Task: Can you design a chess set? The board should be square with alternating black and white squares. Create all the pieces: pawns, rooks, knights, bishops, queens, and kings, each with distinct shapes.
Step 3518:
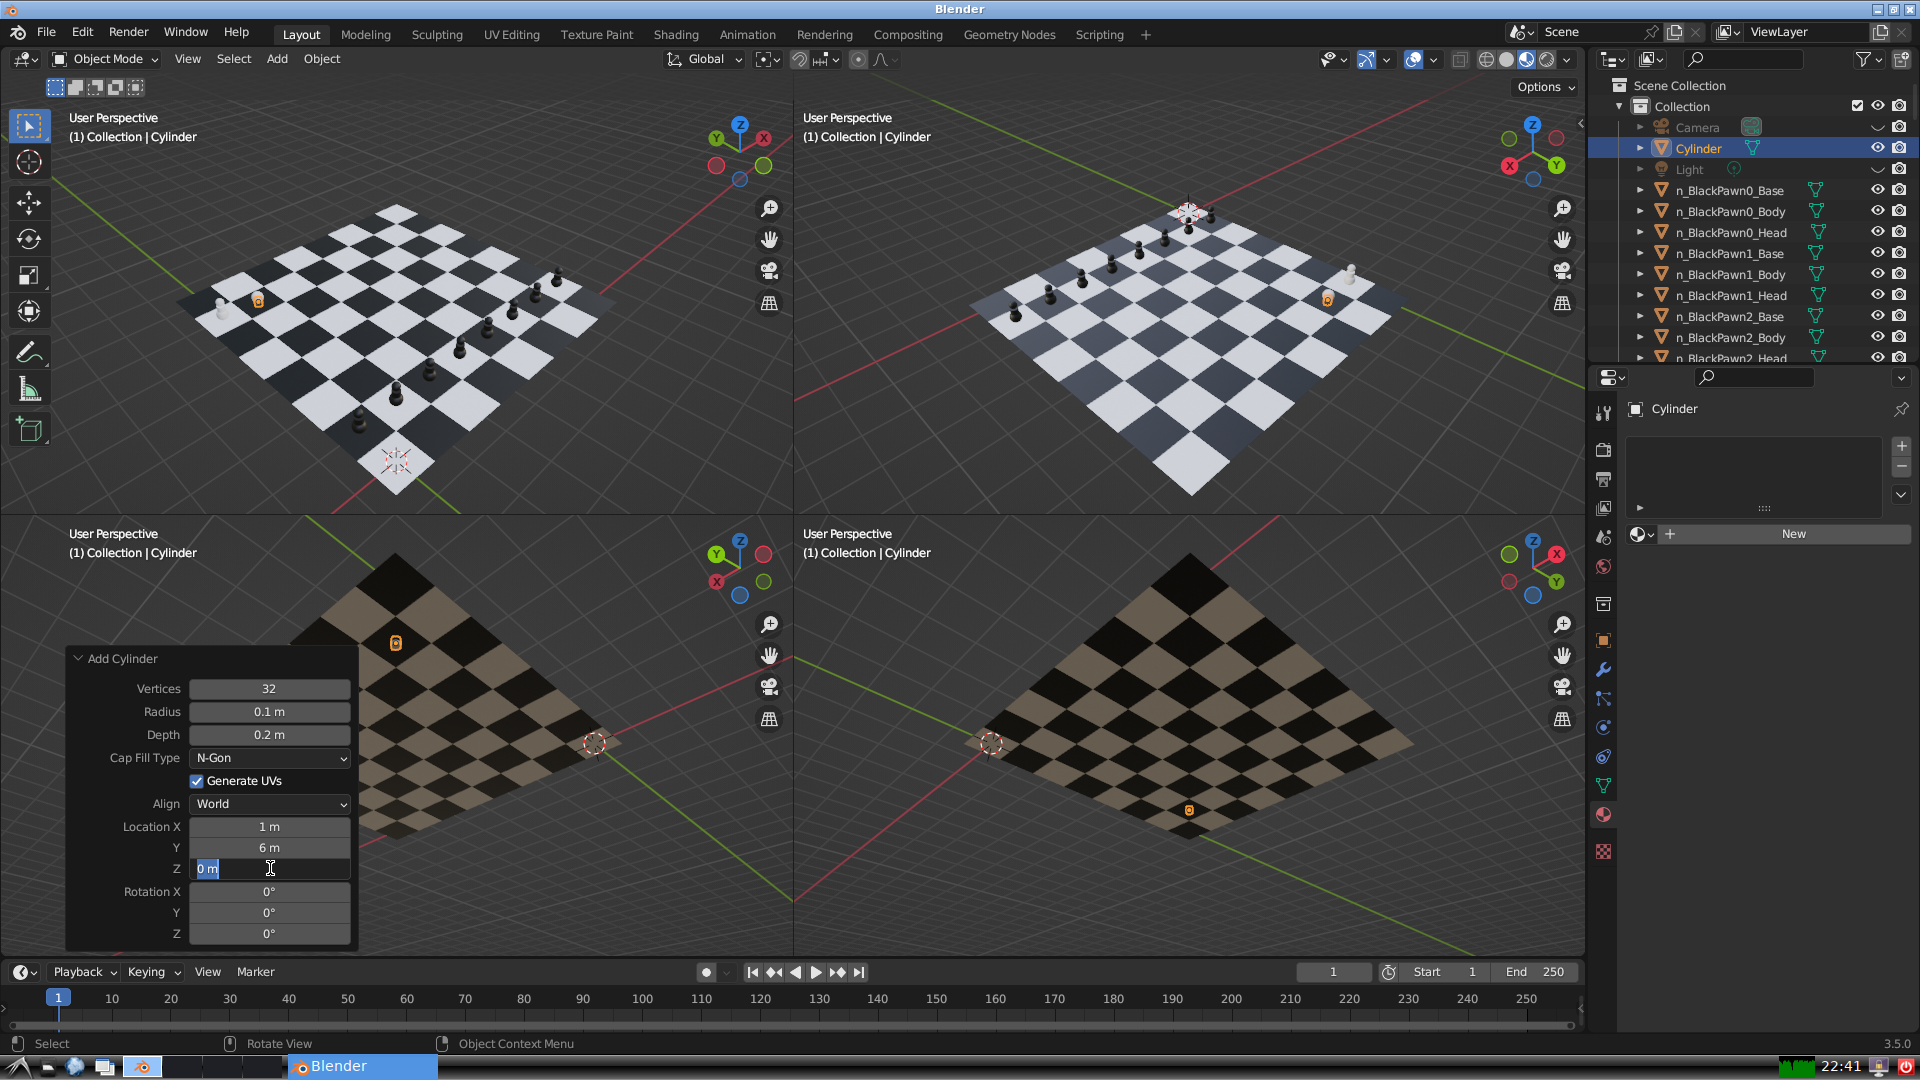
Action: input_text: 0.3